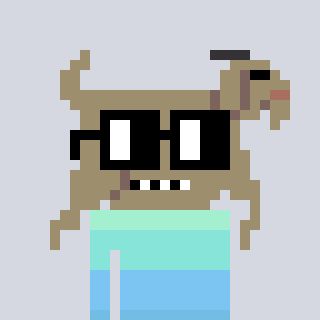
a pixel art character with square black glasses, a goat-shaped head and a blue-colored body on a cool background